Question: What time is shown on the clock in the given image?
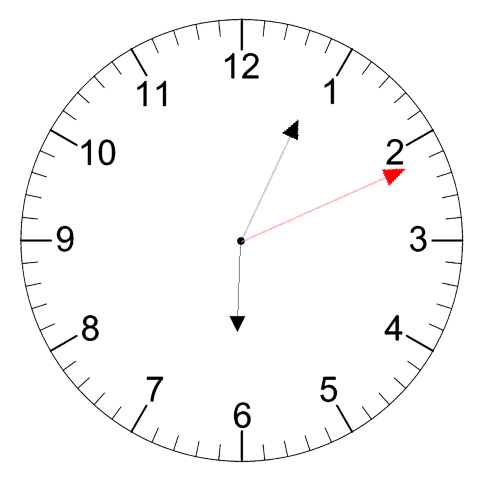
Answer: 06:04:11